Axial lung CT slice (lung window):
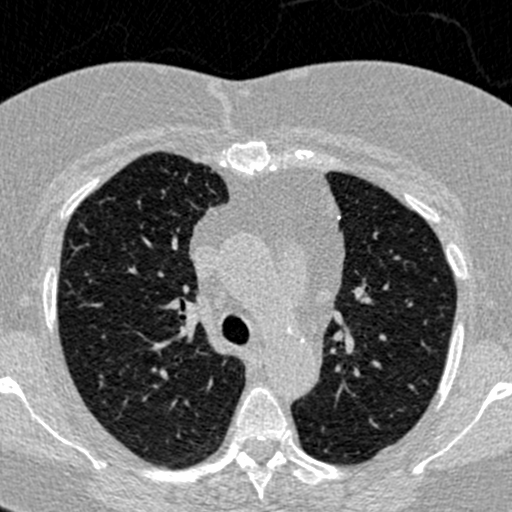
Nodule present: no